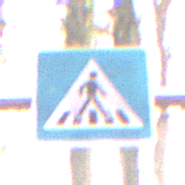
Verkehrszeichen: FussgaengerueberwegLinks
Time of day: Midday
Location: Outdoor (Nature)
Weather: Overcast
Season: Autumn
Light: Natural